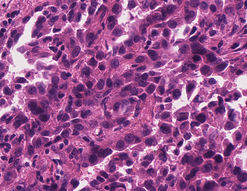
Tumor epithelial tissue: yes
Tumor-associated stroma tissue: no
Normal tissue: no